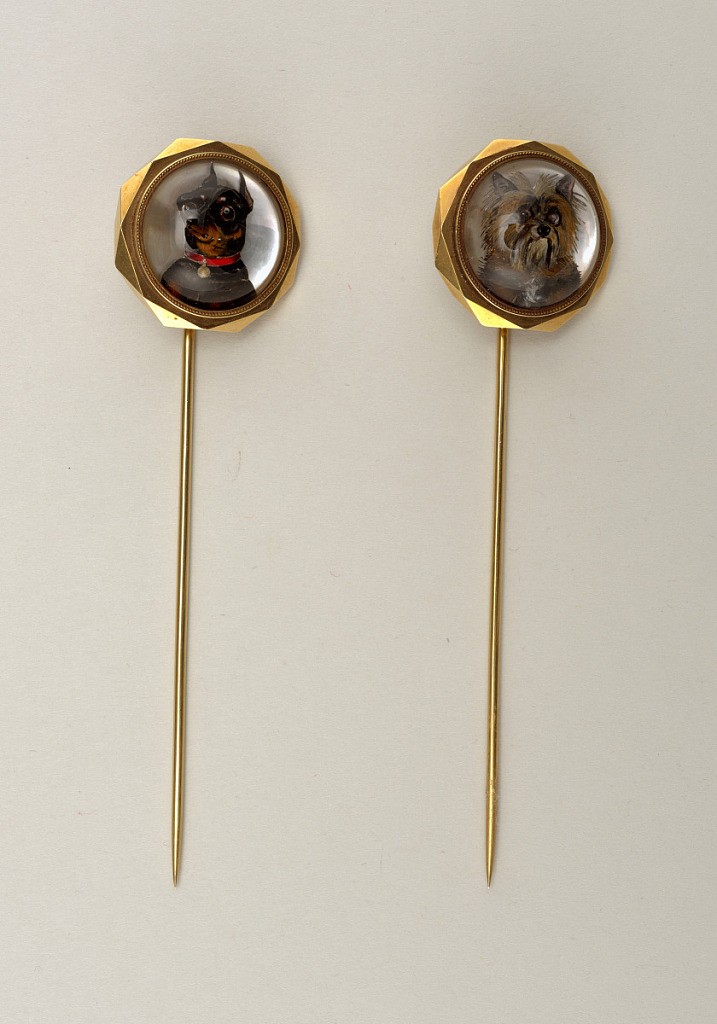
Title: Scarf pin with dog portrait
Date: ca. 1865
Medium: Gold, painted mother-of-pearl, glass
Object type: Tie pin
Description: Pair of tie-pins: naturalistically modelled and colored dog portraits under hemispherical segment of glass, backed with mother-of-pearl, and framed with slight beaded moulding surrounded by solid gold frame facetted in triangular and diamond shapes.